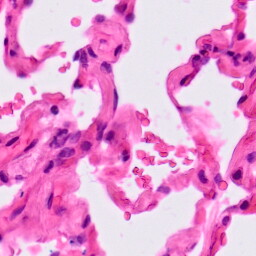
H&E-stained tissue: Lung